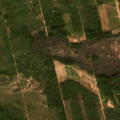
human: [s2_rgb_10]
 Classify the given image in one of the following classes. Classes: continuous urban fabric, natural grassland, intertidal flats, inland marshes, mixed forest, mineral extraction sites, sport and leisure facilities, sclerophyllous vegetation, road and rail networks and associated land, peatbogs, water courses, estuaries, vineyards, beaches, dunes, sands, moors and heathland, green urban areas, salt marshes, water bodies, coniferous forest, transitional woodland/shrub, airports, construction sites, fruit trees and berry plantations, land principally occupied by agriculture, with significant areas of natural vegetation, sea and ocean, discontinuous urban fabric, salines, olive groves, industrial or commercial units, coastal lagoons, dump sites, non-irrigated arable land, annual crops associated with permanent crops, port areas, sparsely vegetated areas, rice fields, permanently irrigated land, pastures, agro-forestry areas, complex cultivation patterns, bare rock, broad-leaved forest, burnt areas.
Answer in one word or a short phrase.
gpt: broad-leaved forest, coniferous forest, mixed forest